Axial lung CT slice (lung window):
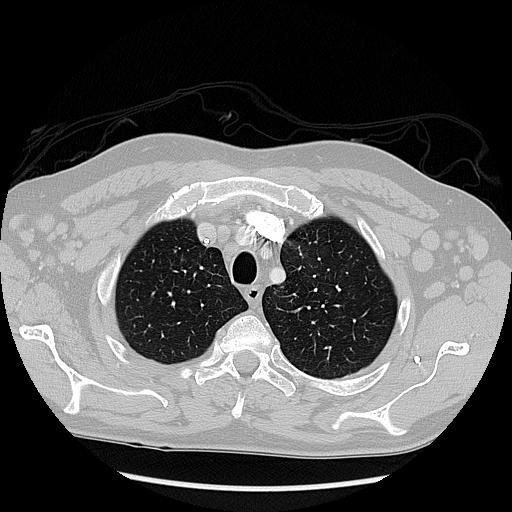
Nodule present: no